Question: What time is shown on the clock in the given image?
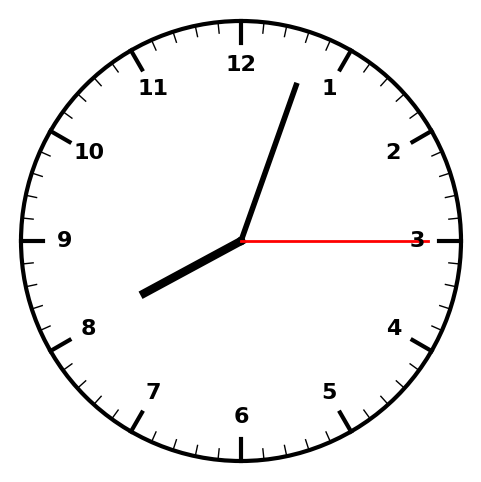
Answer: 08:03:15